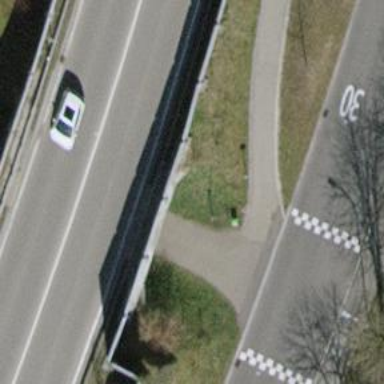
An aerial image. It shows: Footway tunnel.